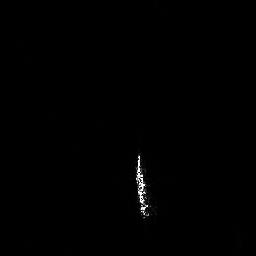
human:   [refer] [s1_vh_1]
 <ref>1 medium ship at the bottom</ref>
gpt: <box>[[51, 58, 59, 85, 0]]</box>